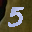
Label: 5